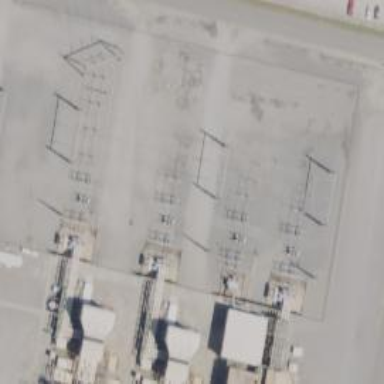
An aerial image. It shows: Switch for power supply.